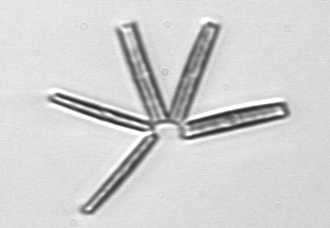
Label: Thalassionema